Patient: sex F, age 63
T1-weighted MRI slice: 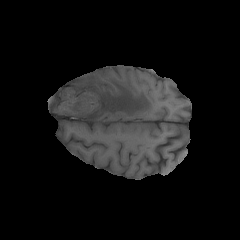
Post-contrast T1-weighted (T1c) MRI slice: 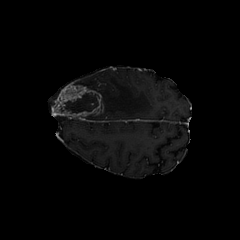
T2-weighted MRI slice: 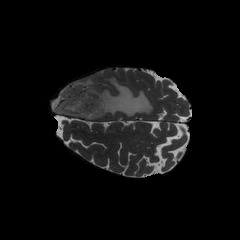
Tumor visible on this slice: yes
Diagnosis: Glioblastoma, IDH-wildtype
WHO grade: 4